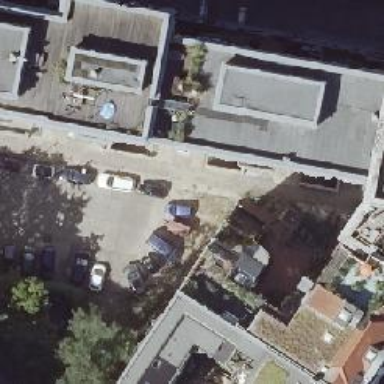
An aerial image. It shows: Concrete alley used as service road. There is parallel parking lane on the left side.